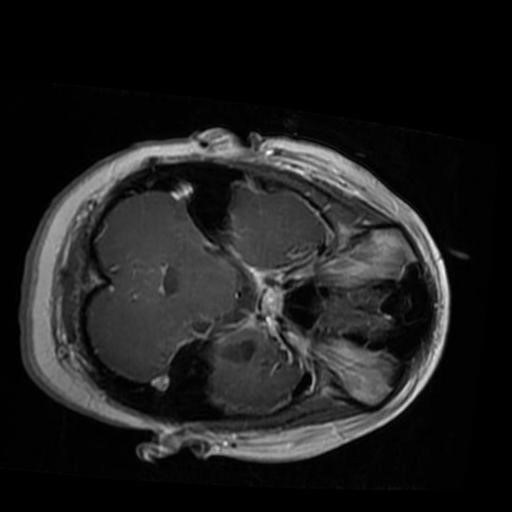
Label: brain_glioma